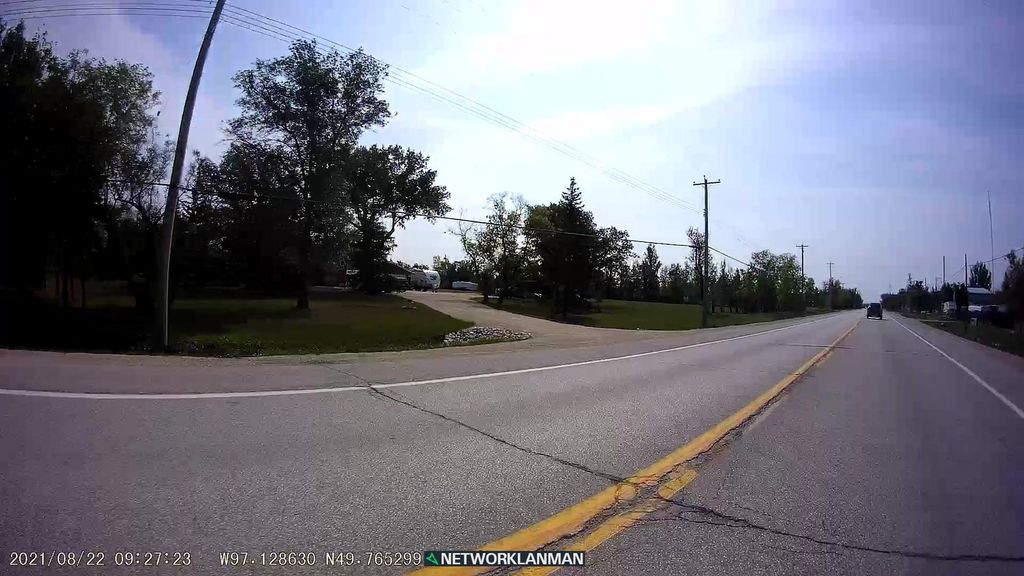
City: winnipeg